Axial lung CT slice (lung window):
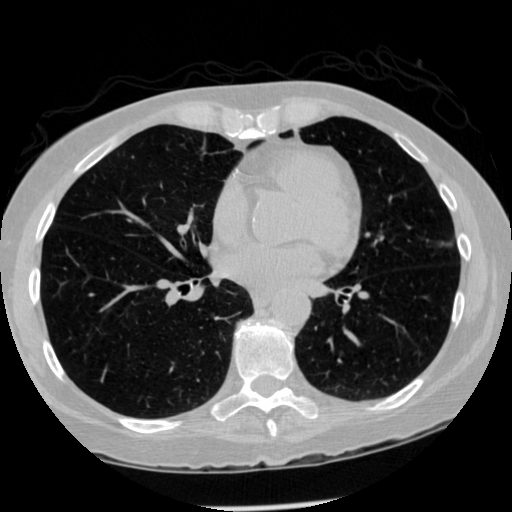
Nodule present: no